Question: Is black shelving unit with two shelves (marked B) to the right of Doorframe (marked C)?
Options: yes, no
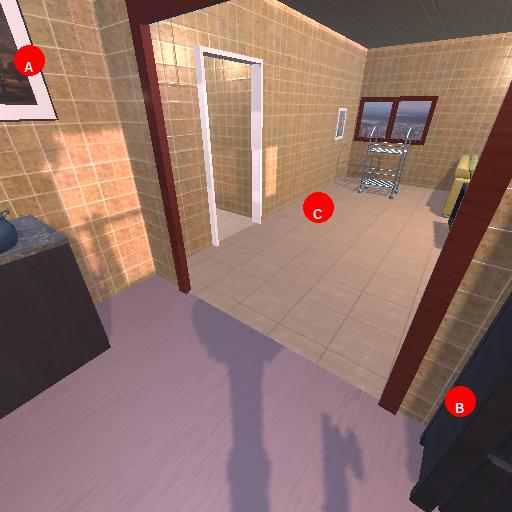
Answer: yes